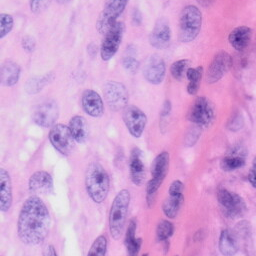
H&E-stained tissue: Skin